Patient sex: F
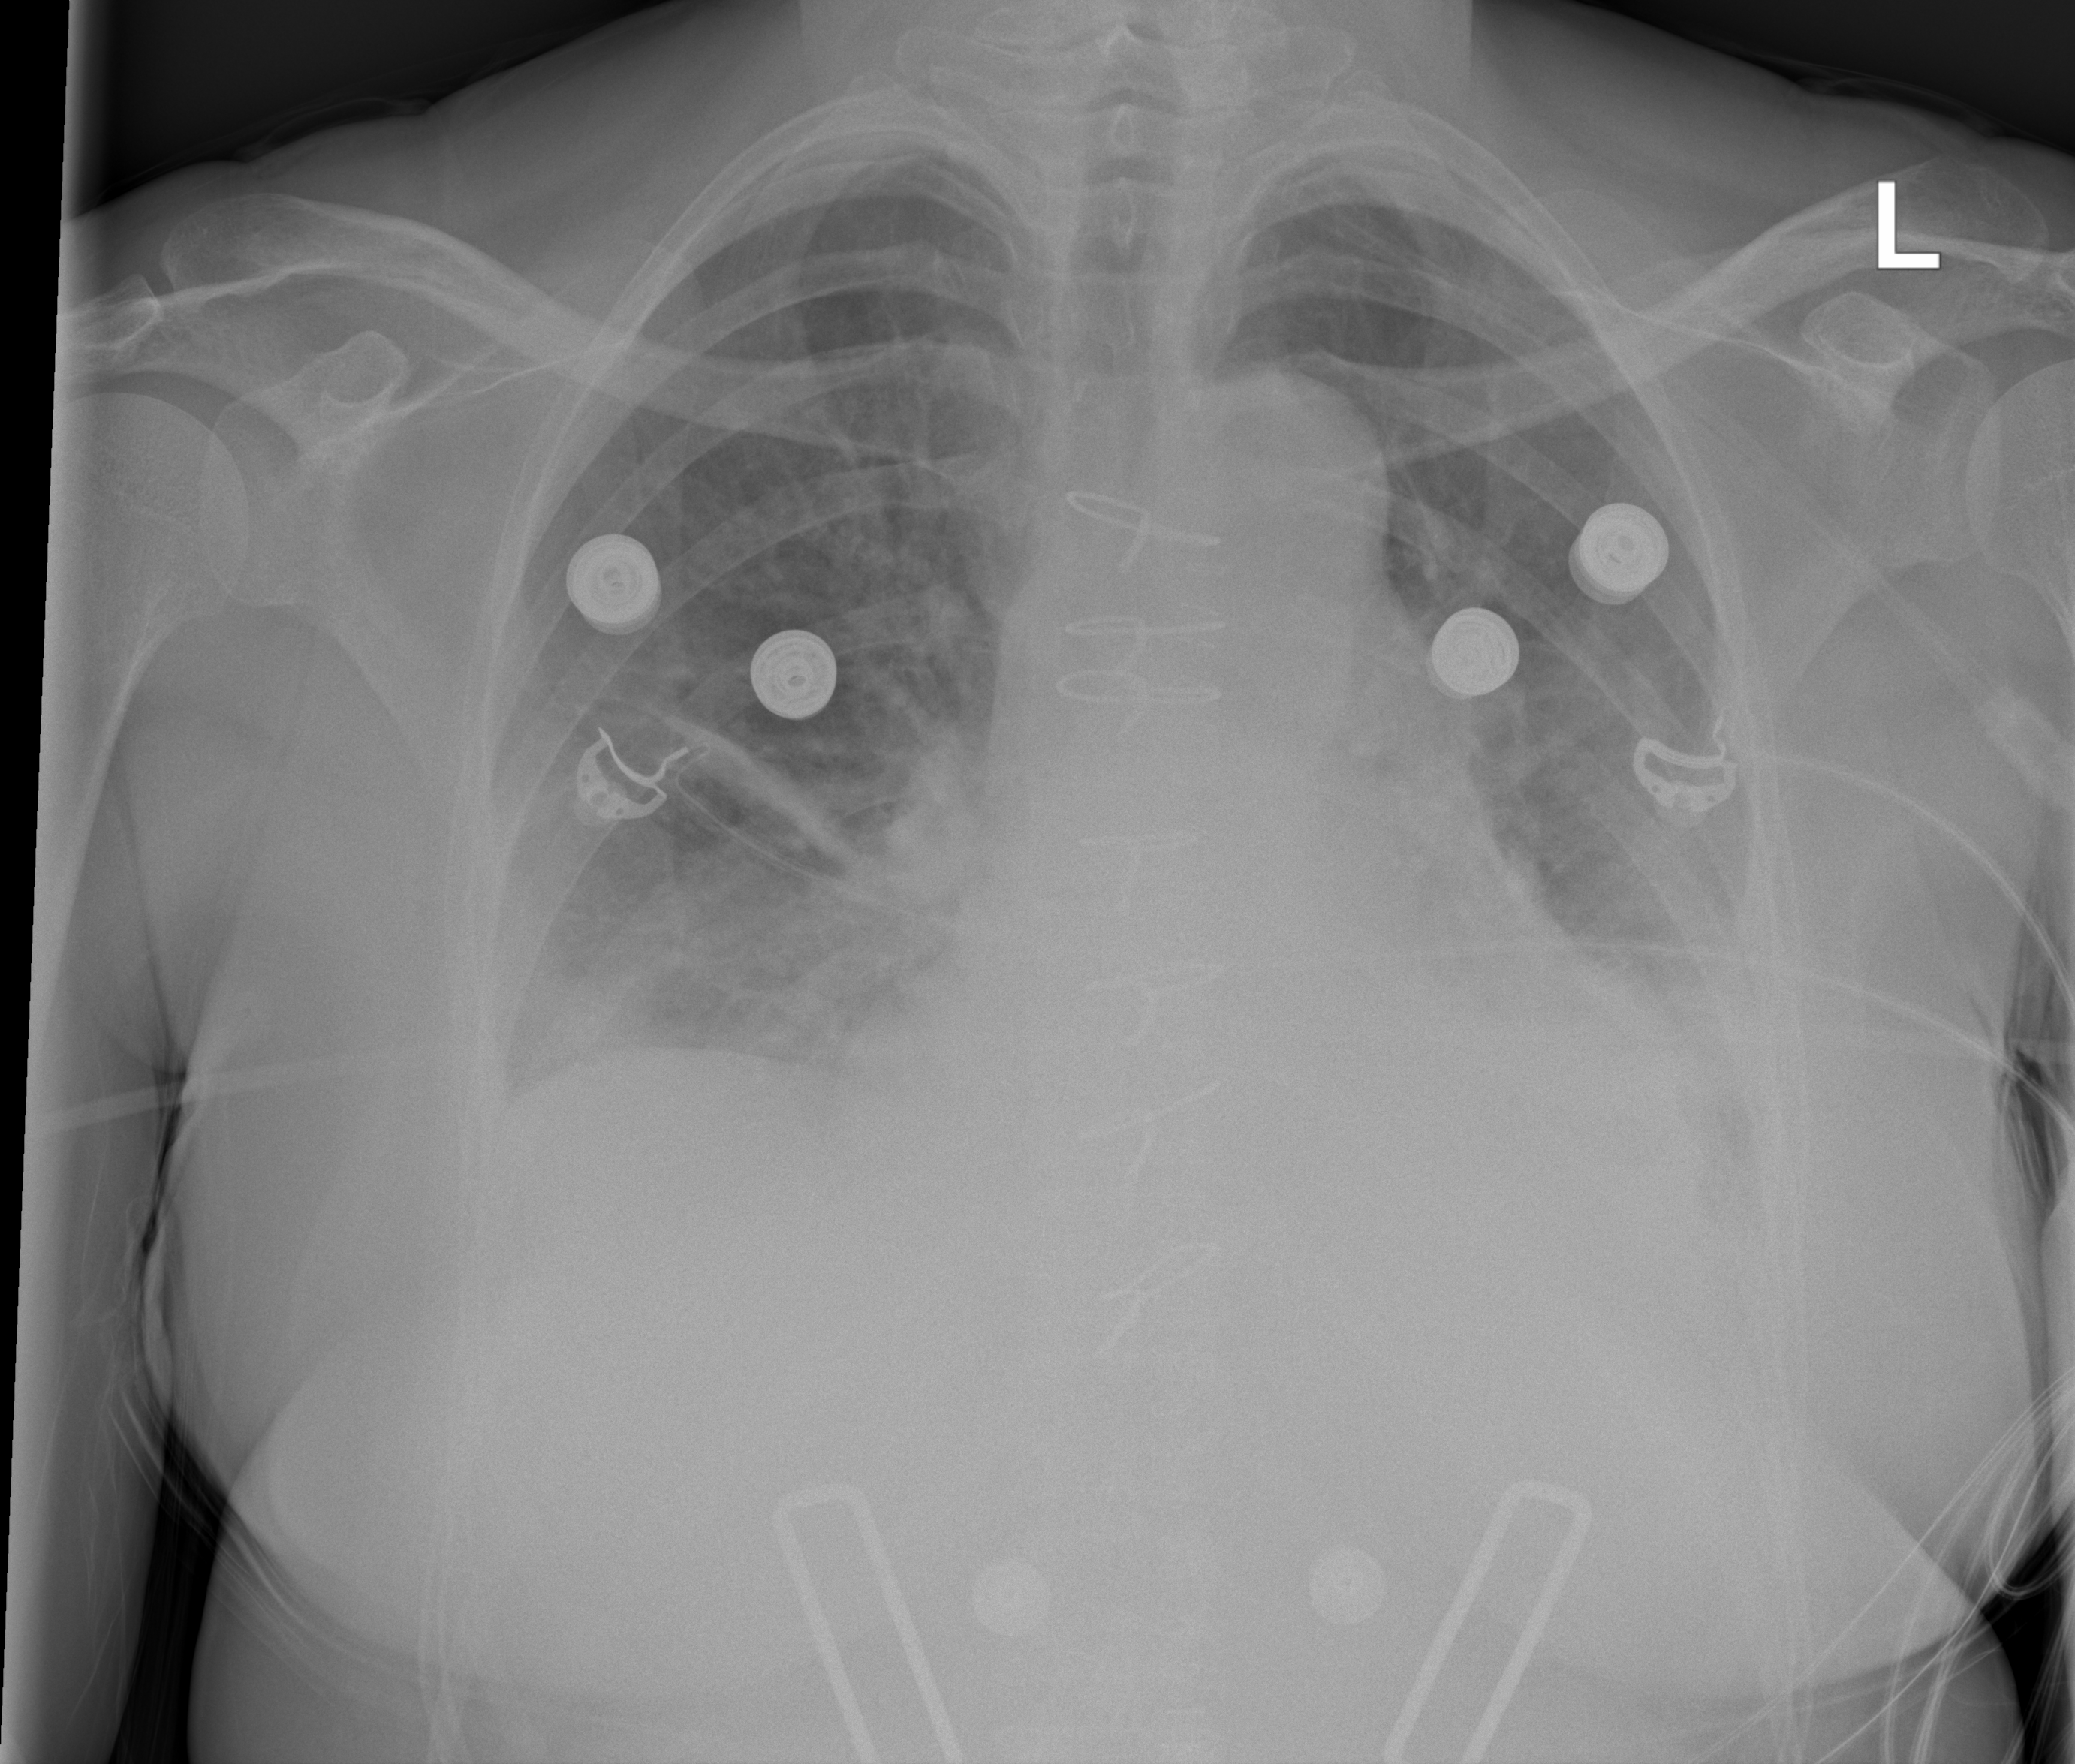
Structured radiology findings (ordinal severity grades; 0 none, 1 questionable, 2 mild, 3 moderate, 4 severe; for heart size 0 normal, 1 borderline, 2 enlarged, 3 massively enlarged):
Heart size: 2
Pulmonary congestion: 2
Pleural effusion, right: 1
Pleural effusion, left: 2
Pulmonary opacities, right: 2
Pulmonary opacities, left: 2
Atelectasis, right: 2
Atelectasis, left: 2